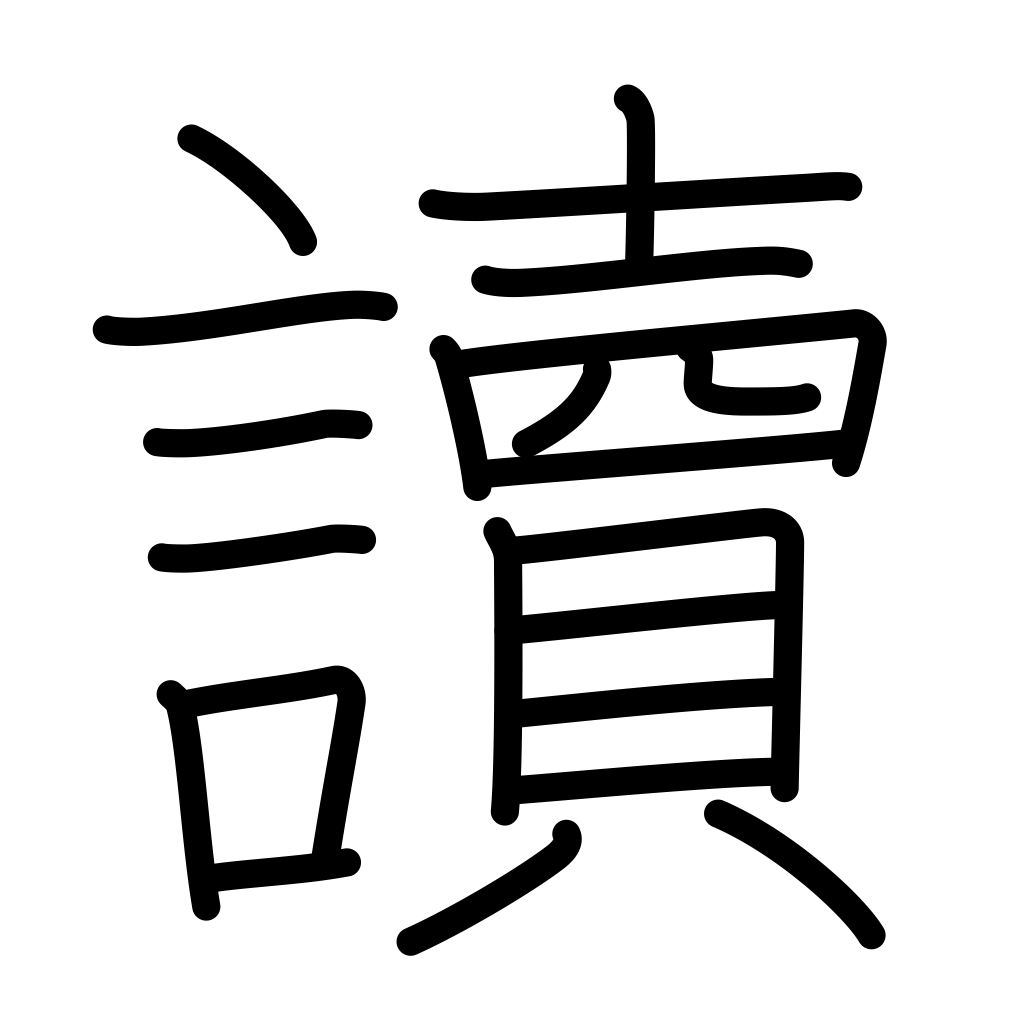
Meaning: read, study, pronounce